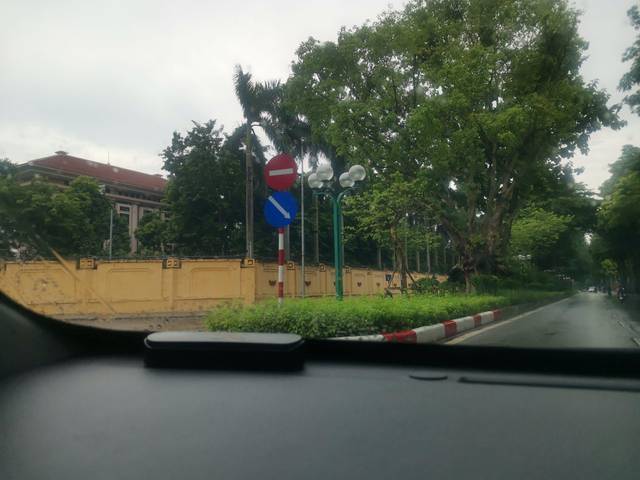
Region: Vietnam
Coordinates: 21.036, 105.841